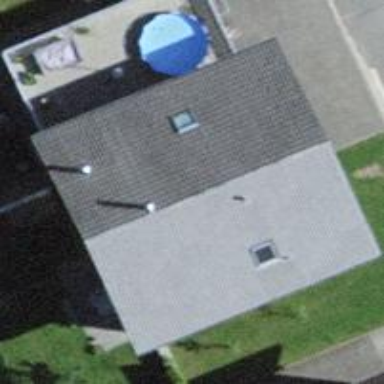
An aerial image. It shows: Simple house.